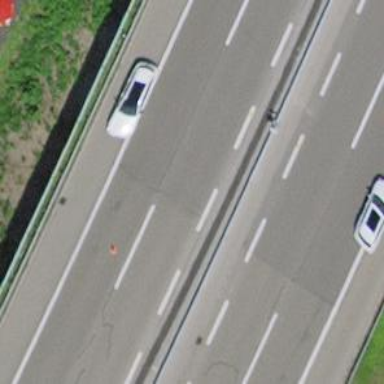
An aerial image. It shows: Motorway.